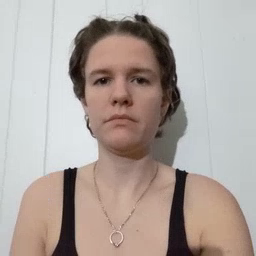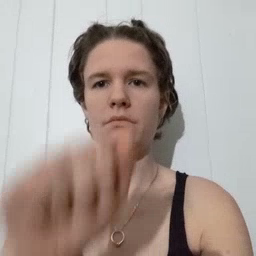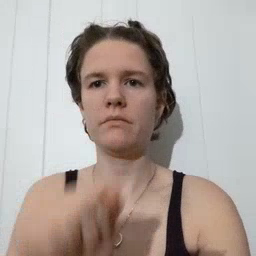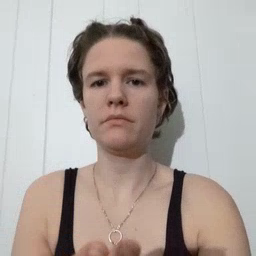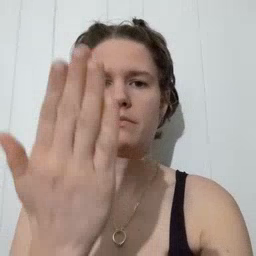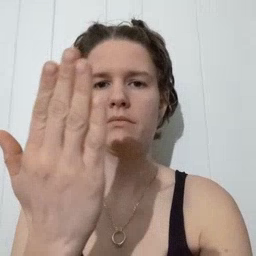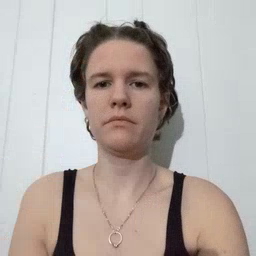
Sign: mitten